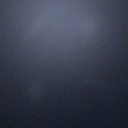
Screen state: off